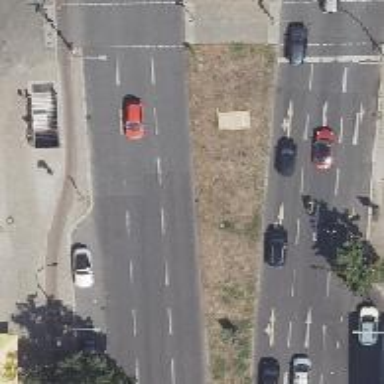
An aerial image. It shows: Secondary road with asphalt surface. It is dual carriageway with cycle track on the right side.